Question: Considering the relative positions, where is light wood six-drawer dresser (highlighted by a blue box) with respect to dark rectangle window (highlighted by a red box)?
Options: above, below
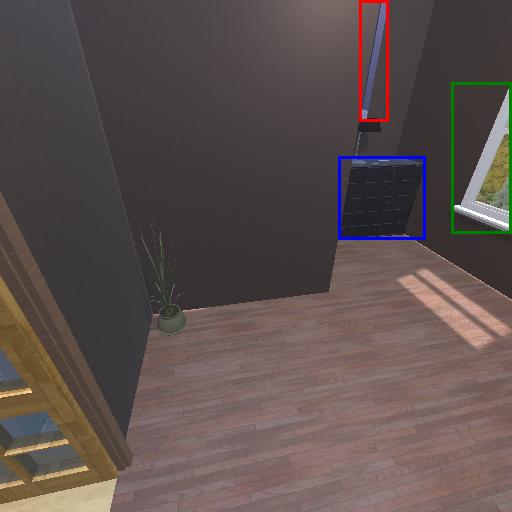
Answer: above